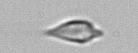
Label: Oxytoxum